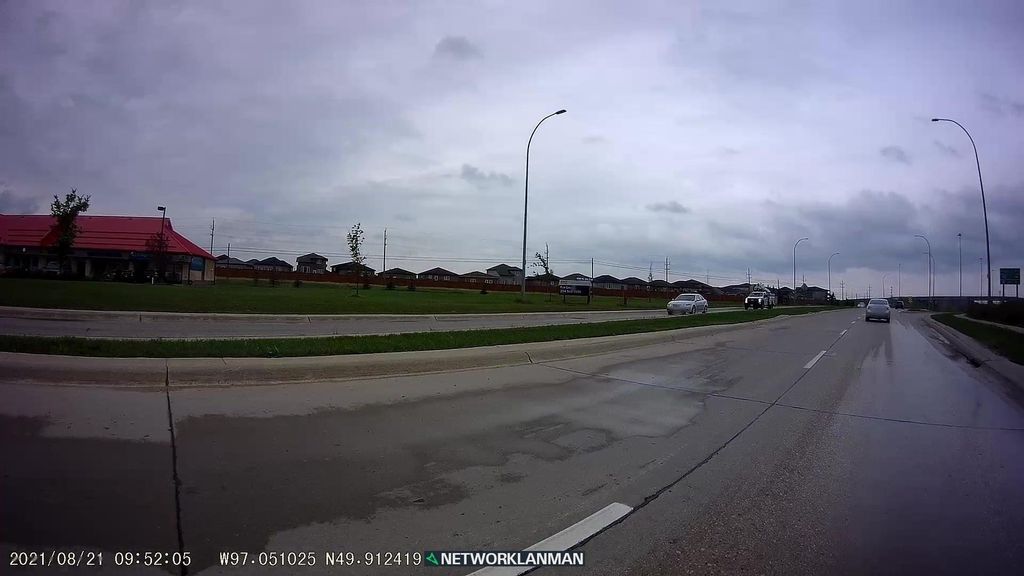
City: winnipeg